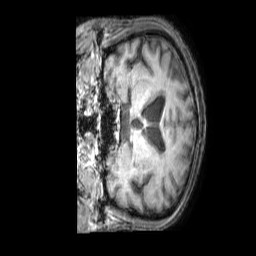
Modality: T1w
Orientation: coronal
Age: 59
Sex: male
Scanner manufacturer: philips
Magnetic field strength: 3 T
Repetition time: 0.0099 s
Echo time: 0.004604 s